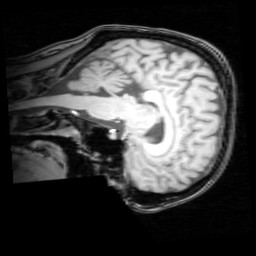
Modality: T1w
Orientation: sagittal
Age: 25
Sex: female
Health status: healthy
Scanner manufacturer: philips
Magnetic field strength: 3 T
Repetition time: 0.012 s
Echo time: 0.0037 s